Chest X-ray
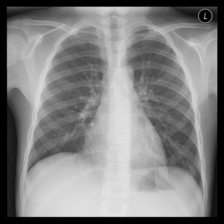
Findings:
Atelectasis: negative
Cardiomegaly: negative
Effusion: negative
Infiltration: negative
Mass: negative
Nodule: negative
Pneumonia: negative
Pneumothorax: negative
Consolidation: negative
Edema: negative
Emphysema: negative
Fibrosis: negative
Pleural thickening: negative
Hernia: negative